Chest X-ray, AP view. Patient: 32 years old, sex F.
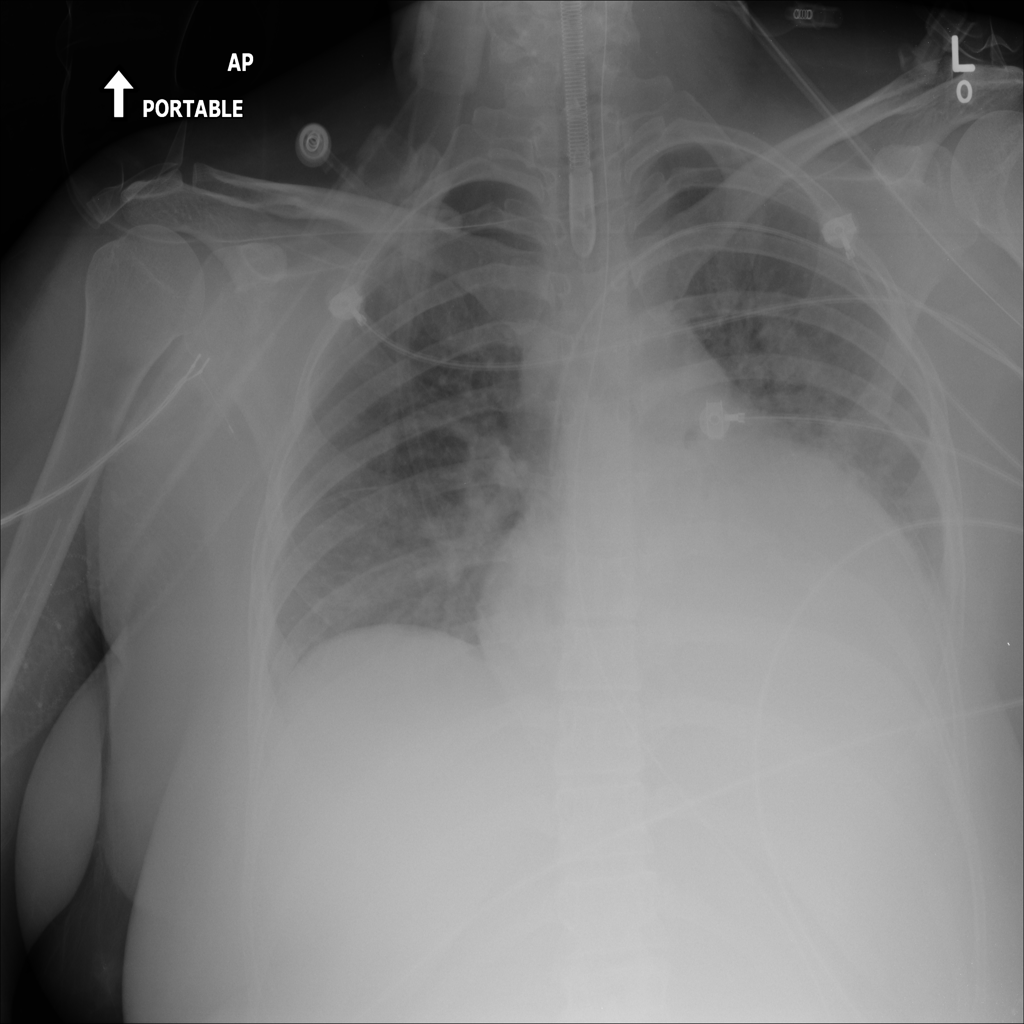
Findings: Consolidation